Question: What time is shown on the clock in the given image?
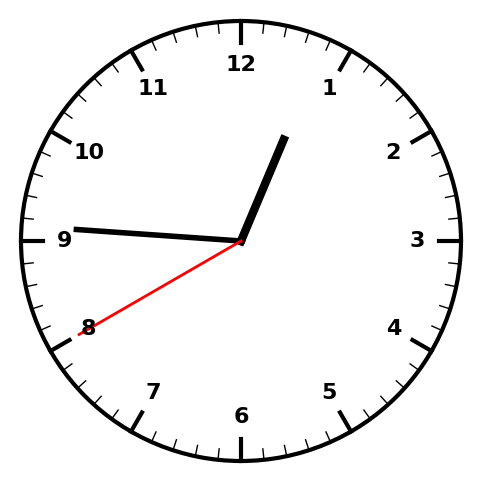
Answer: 12:45:40